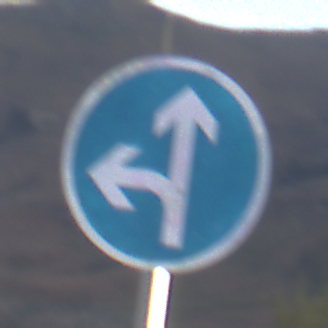
Verkehrszeichen: VorgeschriebeneFahrtrichtungGeradeausOderLinks
Umgebung: Outdoor, Nature
Tageszeit: SunriseSunset
Wetter: PartlyCloudy
Licht: Natural
Jahreszeit: NotSpecified
Kontrast: HighContrast